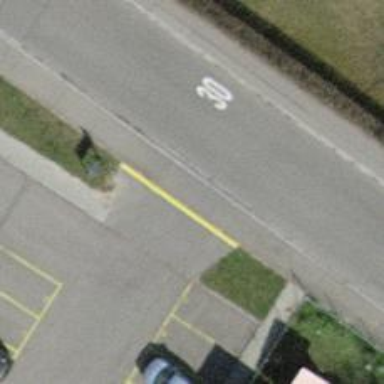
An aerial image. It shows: Parking aisle designated as service road.